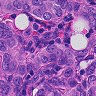
Metastatic tissue present: yes